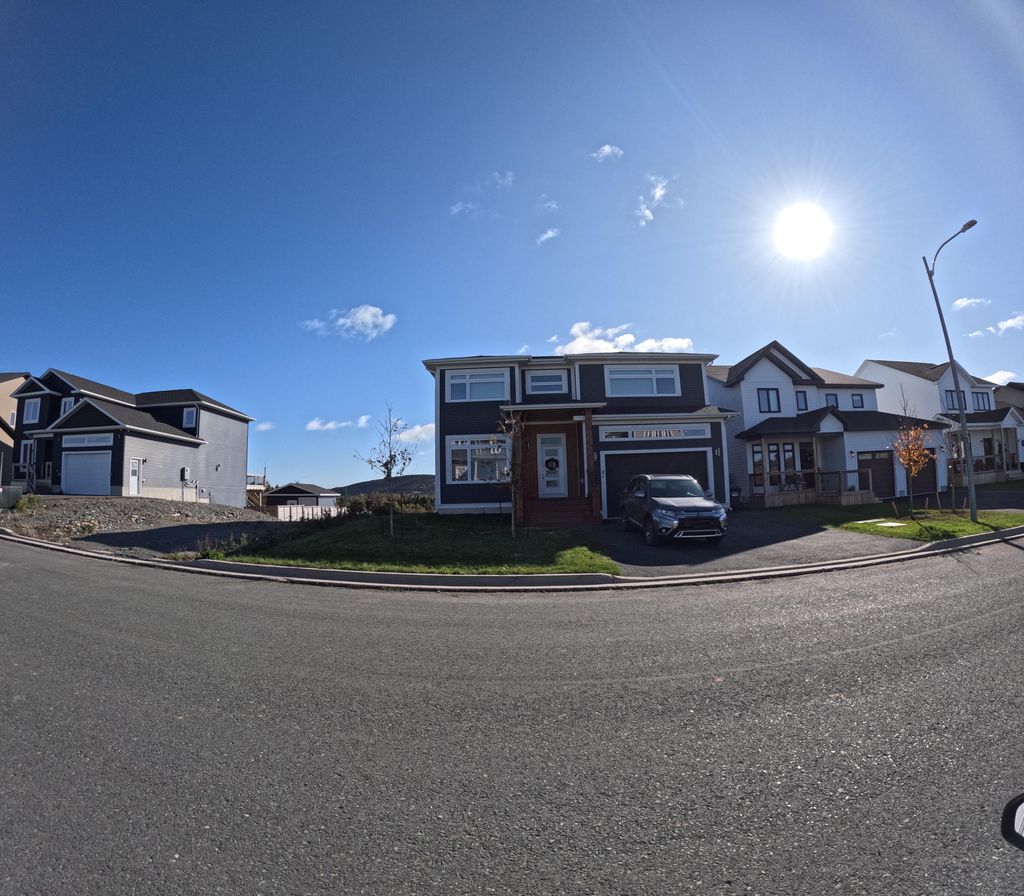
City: st_johns